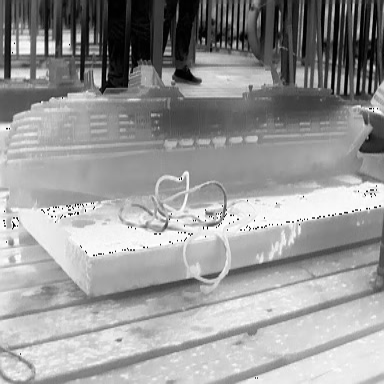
There is a container_ship in the infrared image.